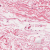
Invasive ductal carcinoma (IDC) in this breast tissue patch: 0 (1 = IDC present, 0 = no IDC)